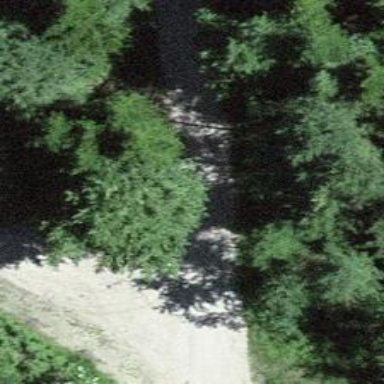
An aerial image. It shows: Track with grade 2 gravel surface.